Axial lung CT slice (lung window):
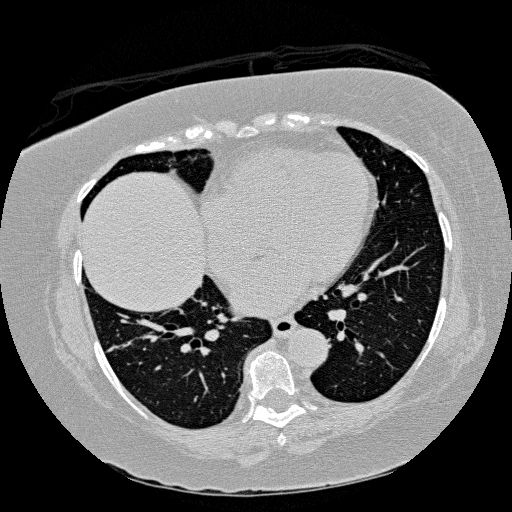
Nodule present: no